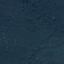
Label: Forest